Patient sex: M
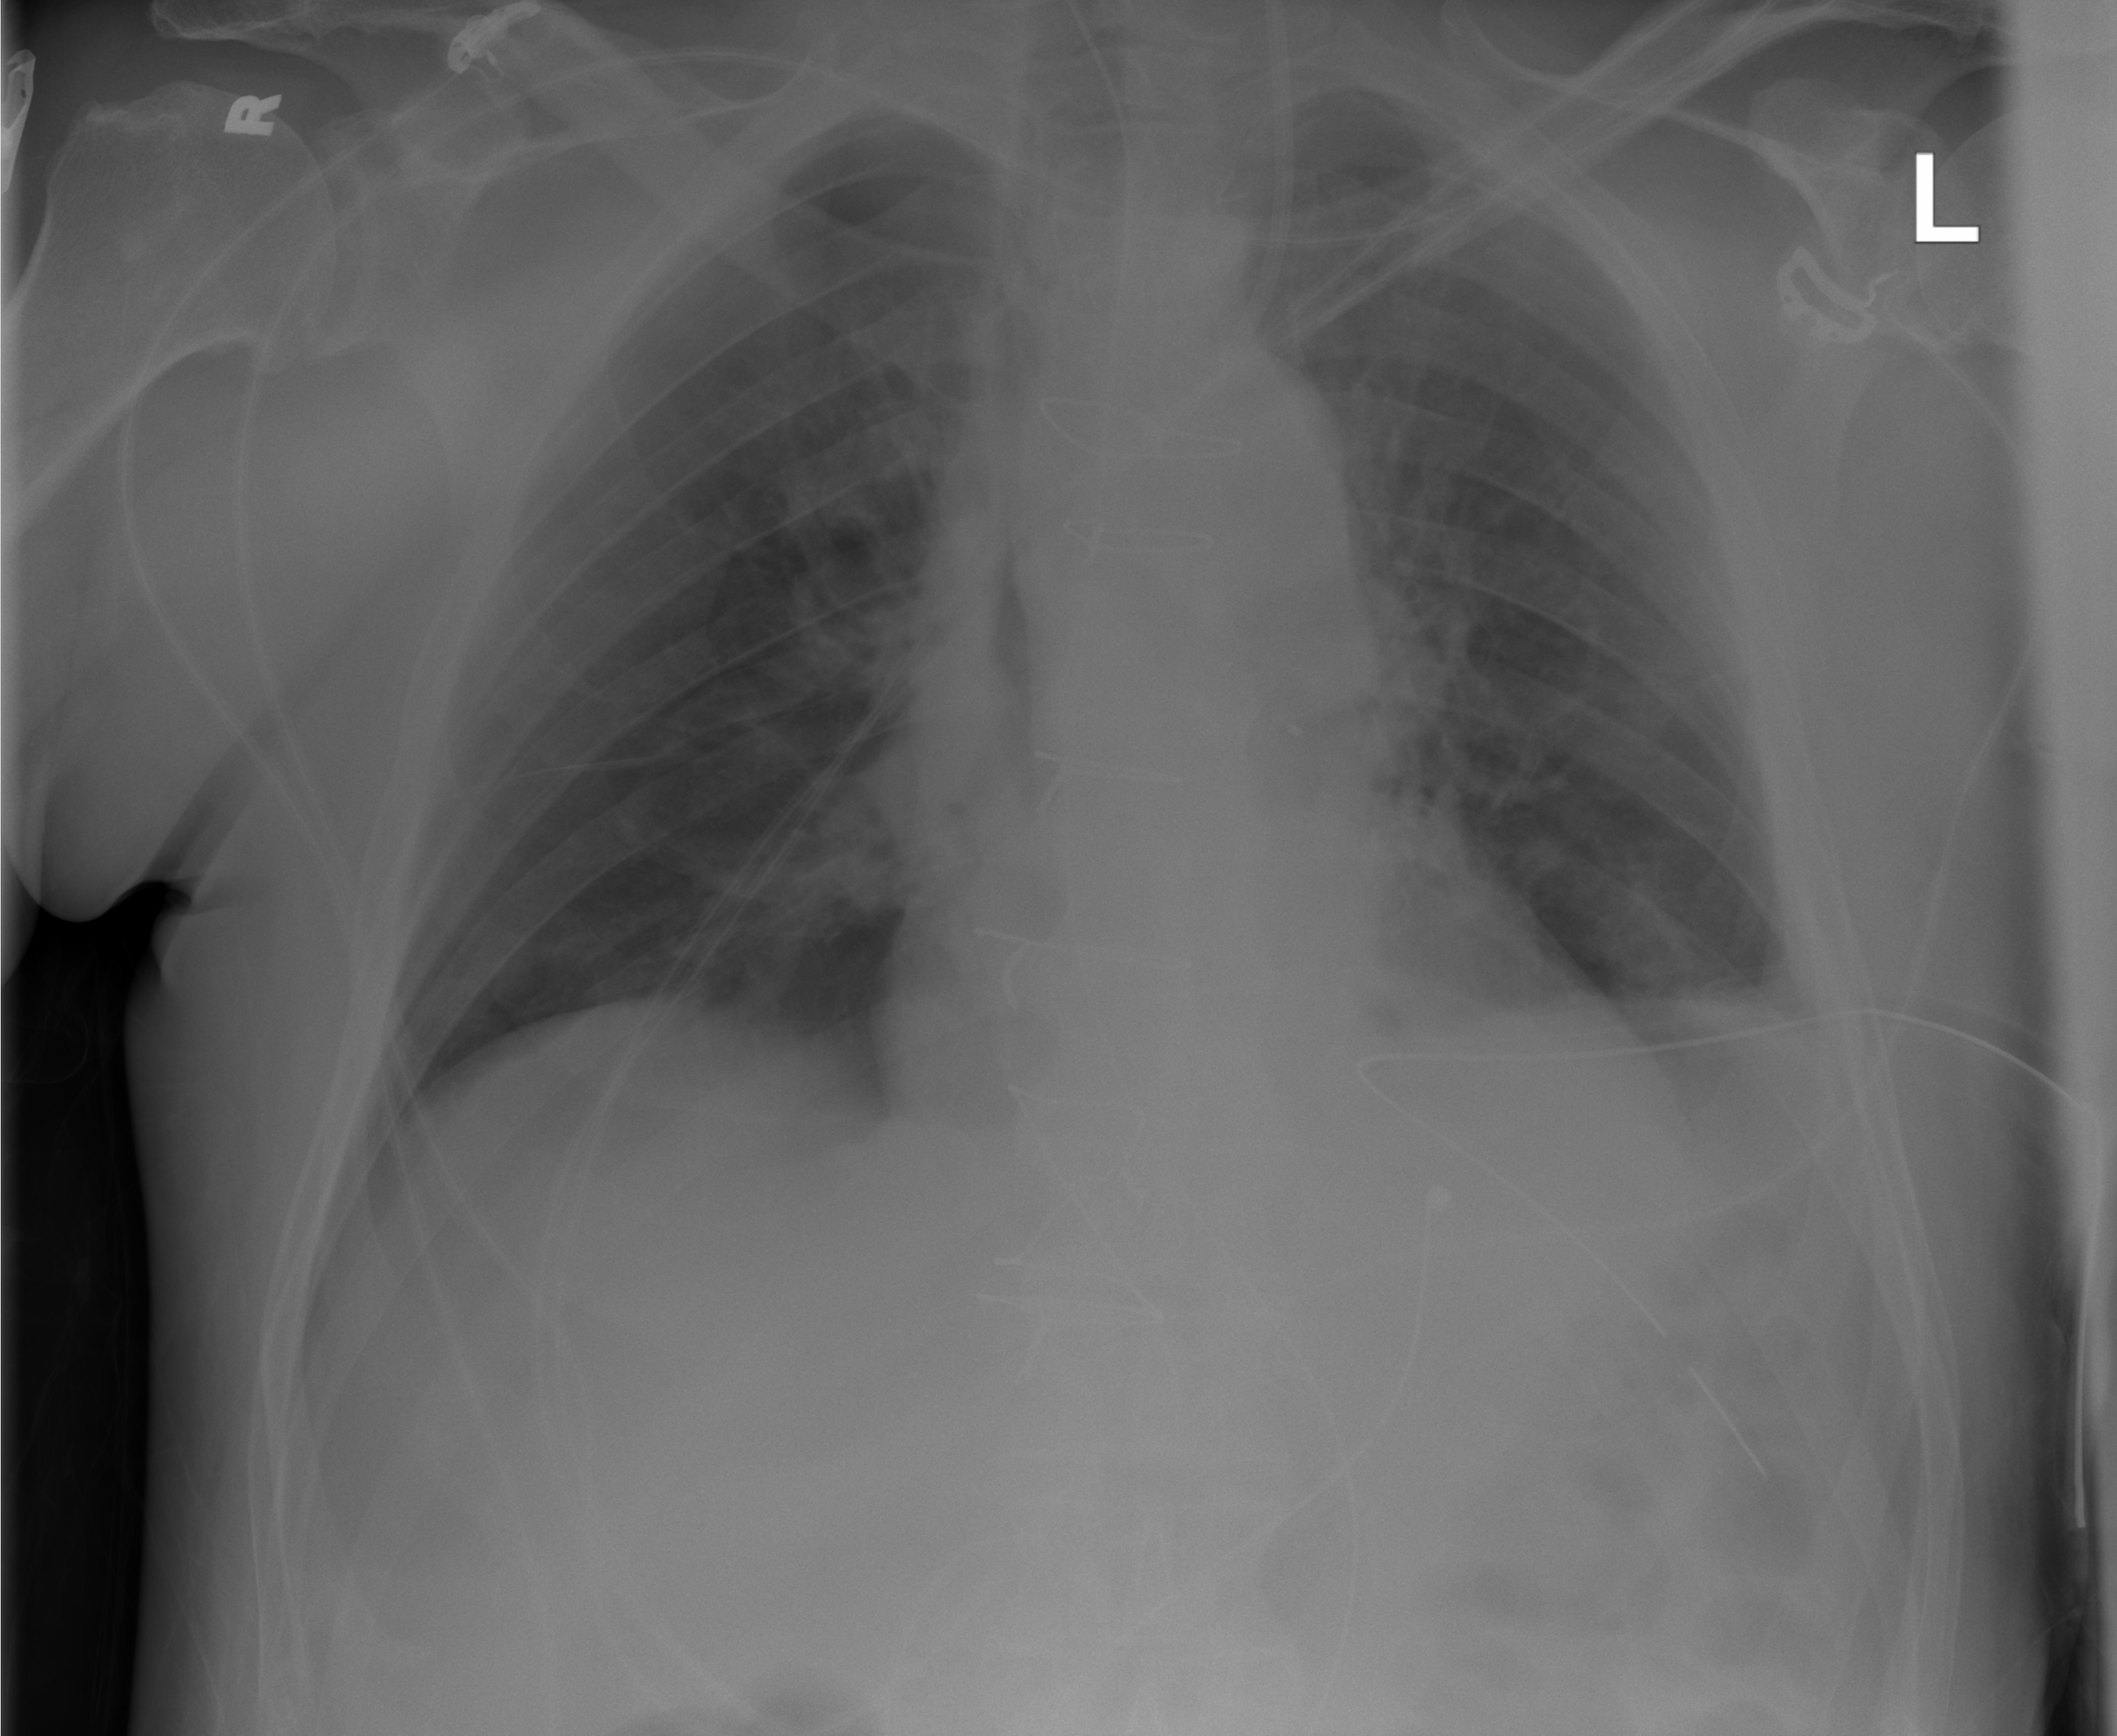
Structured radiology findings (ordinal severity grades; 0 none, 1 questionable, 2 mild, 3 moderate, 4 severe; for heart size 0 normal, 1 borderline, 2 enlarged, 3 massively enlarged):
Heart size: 2
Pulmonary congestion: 2
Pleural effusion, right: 0
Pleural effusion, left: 2
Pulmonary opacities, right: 2
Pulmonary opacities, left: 2
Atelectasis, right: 2
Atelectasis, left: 2